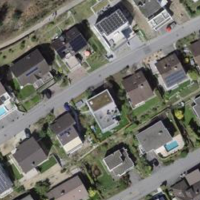
EUNIS habitat code: 55
Species observed at this site:
Prunus spinosa